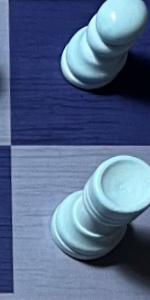
Label: Rook_White